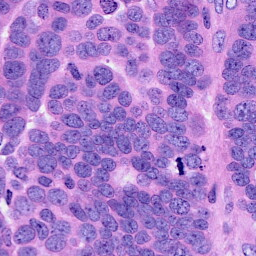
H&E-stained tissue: Ovarian